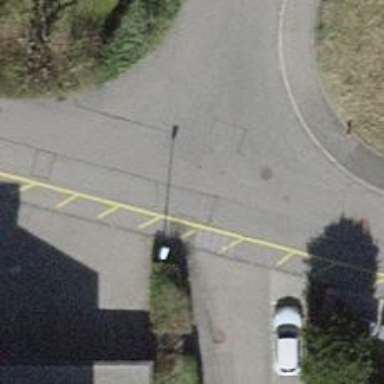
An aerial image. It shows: Asphalt road in residential area.